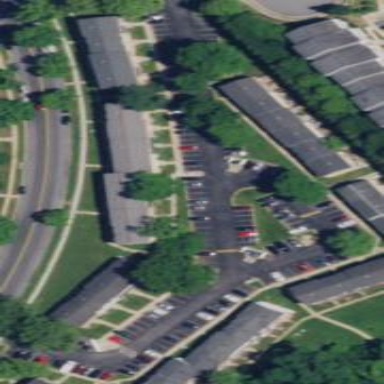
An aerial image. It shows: Parking area with surface.